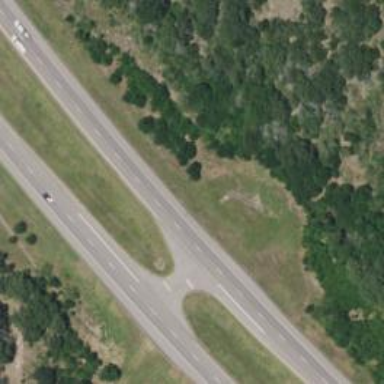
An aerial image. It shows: Trunk link highway with asphalt surface.